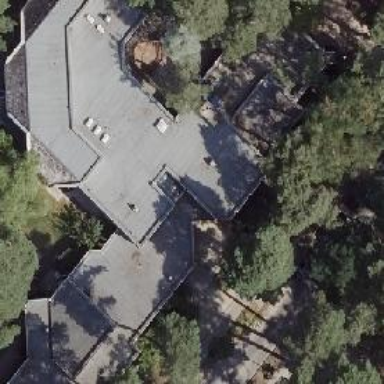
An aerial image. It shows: Kindergarten building.